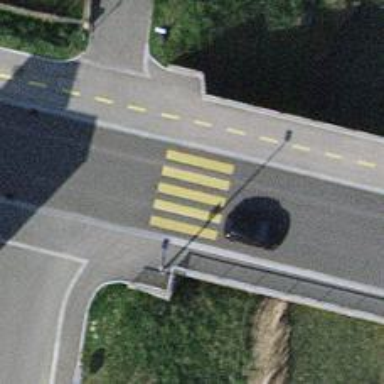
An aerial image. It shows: Footway with asphalt surface and marked zebra crossing.